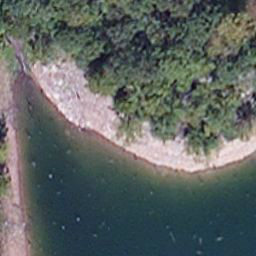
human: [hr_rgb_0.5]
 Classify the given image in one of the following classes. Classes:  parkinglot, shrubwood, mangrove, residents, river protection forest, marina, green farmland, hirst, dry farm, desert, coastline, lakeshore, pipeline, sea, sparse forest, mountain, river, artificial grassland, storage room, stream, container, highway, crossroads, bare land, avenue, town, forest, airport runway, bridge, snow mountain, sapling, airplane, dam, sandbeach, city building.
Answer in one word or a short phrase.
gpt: lakeshore